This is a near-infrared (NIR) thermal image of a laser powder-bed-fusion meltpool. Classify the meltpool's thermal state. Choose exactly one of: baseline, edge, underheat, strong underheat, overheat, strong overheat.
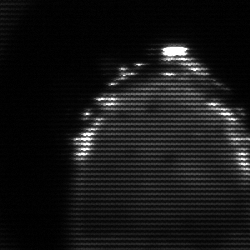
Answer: edge